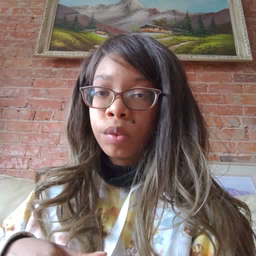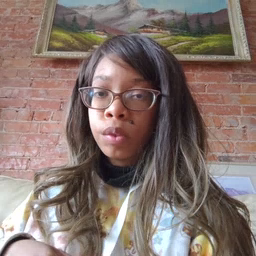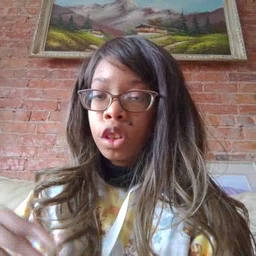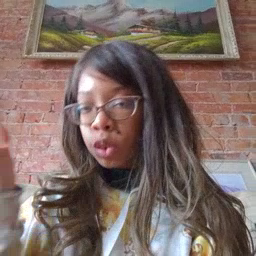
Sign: why